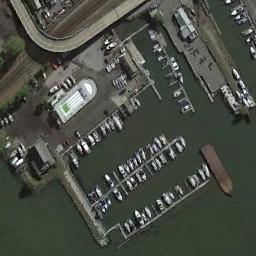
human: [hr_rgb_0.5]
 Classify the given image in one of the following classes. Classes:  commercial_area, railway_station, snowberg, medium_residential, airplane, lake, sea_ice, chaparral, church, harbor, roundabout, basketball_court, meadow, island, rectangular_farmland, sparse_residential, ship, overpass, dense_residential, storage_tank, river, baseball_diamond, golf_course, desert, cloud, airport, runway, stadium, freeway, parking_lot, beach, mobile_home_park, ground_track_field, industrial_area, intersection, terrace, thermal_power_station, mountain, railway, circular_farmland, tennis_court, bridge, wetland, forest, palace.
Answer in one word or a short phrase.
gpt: harbor